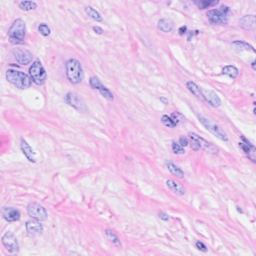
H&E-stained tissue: Breast